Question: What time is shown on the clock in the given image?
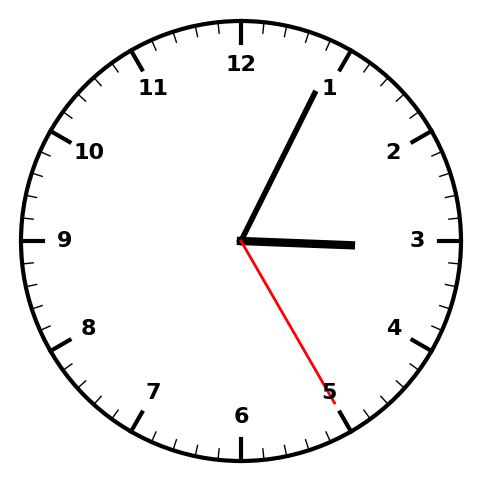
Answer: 03:04:25